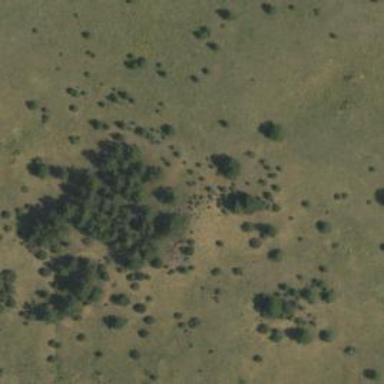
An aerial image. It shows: Woodland with evergreen needle-leaved trees.